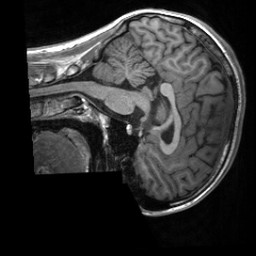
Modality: T1w
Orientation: sagittal
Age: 21
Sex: female
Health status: healthy
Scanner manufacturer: siemens
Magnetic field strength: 3 T
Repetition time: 2 s
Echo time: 0.00232 s